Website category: university
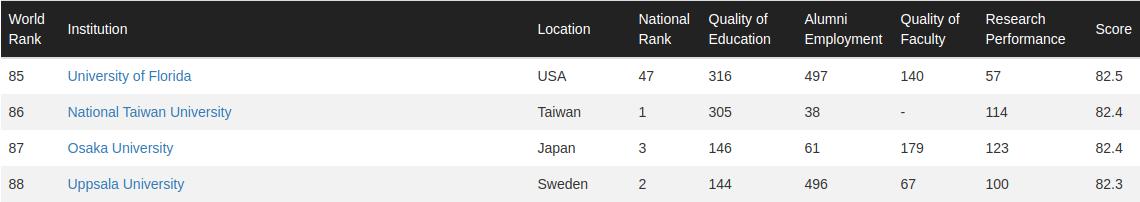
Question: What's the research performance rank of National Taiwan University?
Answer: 114

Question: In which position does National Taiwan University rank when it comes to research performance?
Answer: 114

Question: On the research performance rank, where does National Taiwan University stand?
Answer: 114

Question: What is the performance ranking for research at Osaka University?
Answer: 123

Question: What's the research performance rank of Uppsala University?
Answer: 100

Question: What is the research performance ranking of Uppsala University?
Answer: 100

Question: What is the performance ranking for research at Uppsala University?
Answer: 100

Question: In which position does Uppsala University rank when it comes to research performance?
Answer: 100

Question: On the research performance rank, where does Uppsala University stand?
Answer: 100

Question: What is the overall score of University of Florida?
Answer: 82.5

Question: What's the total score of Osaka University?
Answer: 82.4

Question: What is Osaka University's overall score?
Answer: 82.4

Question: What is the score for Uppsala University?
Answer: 82.3

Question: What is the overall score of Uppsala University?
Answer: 82.3

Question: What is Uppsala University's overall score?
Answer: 82.3

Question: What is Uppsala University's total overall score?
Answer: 82.3

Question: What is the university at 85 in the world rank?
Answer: University of Florida

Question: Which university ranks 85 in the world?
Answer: University of Florida

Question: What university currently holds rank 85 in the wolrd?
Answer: University of Florida

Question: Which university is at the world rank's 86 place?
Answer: National Taiwan University

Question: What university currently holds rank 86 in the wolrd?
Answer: National Taiwan University

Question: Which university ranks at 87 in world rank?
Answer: Osaka University

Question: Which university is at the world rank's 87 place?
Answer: Osaka University

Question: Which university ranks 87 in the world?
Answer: Osaka University

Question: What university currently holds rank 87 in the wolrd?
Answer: Osaka University

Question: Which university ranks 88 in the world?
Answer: Uppsala University

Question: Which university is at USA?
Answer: University of Florida

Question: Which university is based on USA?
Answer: University of Florida

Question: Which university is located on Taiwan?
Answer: National Taiwan University

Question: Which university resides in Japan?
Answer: Osaka University

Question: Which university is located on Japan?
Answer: Osaka University

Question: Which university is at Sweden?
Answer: Uppsala University

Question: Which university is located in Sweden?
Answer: Uppsala University

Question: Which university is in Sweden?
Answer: Uppsala University

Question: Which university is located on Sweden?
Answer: Uppsala University

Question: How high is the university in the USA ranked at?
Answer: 85

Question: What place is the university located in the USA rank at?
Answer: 85

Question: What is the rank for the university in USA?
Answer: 85

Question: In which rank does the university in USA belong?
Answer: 85

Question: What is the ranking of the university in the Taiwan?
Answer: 86

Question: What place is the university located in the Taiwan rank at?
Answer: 86

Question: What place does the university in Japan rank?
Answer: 87

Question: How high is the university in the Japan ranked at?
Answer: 87

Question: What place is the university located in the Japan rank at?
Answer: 87

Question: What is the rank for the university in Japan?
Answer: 87

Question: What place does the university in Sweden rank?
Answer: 88

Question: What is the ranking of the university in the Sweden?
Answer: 88

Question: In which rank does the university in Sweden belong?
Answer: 88

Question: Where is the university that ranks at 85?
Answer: USA

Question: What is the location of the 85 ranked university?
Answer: USA

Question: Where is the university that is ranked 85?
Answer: USA

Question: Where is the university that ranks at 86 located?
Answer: Taiwan

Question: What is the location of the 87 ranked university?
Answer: Japan

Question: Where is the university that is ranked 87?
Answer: Japan

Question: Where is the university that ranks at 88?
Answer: Sweden

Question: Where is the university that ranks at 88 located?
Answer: Sweden

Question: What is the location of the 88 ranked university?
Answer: Sweden

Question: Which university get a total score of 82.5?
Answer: University of Florida

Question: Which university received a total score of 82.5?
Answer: University of Florida

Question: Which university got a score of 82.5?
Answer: University of Florida

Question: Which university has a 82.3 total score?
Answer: Uppsala University